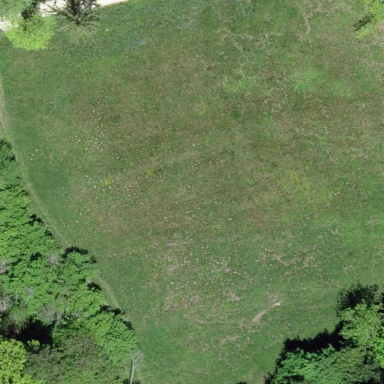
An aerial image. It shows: Beautiful meadow.